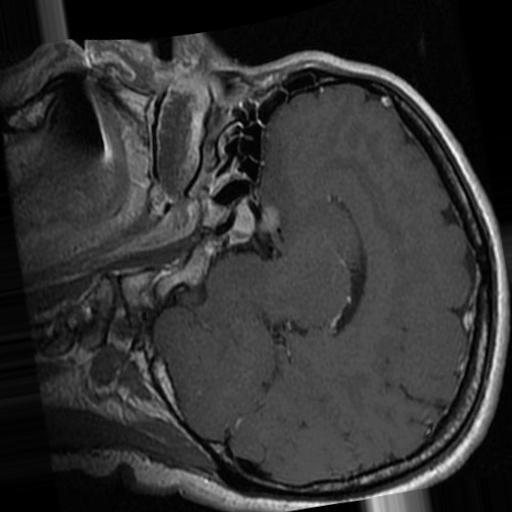
Label: brain_tumor